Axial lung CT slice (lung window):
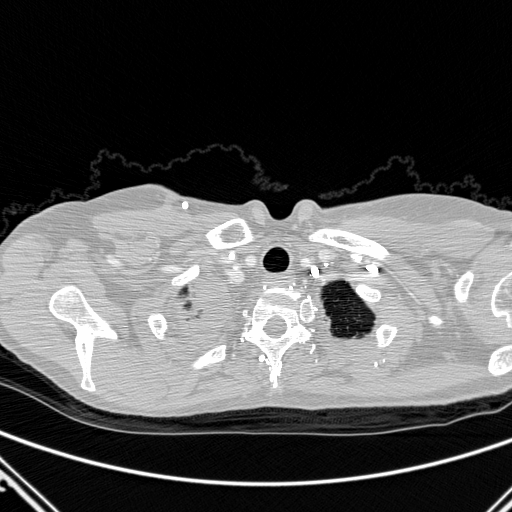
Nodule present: no